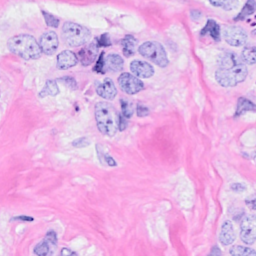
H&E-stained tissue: Breast